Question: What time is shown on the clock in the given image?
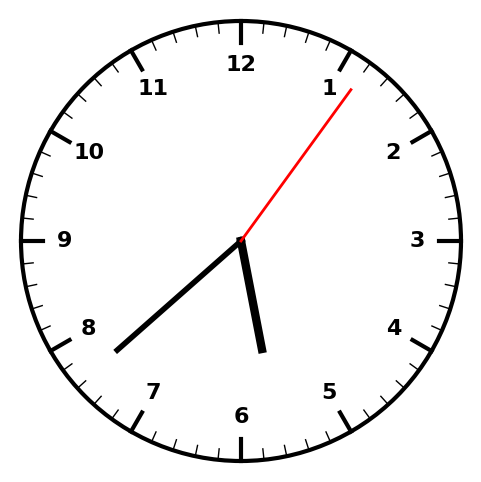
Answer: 05:38:06